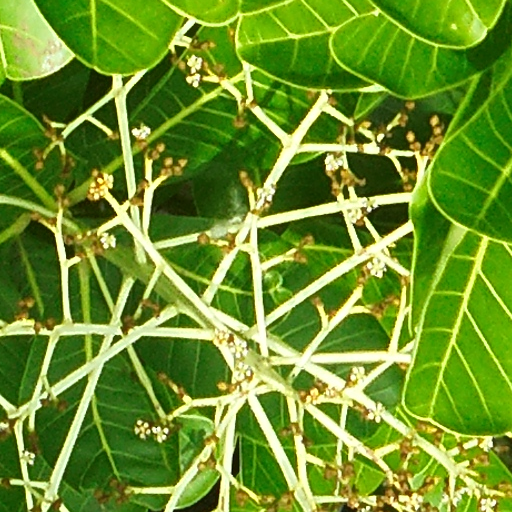
Species: Anacardium excelsum
GBIF accepted scientific name: Anacardium excelsum
Crown area (m\u00b2): 124.305